Question: I have a file edit.blade.php. I want to load content in a div with load ajax
'''
@if(Auth::check() && Auth::user()->admin)
@section('modal_body')
@if($errors->any())
<div class='alert alert-danger'>
<a href="#" class="close" data-dismiss="alert">&times;</a>
@foreach($errors->all() as $error)
{{ $error }} <br/>
@endforeach
</div>
@endif
{{ Form::open(array('id' =>'formuser-create', 'role' => 'form', 'class' => 'form-horizontal')) }}
<div class="form-group">
{{ Form::label('user', 'Nombre de usuario', array('class' => 'col-md-4 control-label')) }}
<div class="col-md-5">
{{ Form::text('user','', array('placeholder' => 'Introduce la contrasena...', 'class' => 'form-control input-md')) }}
<div id="user_error"></div>
</div>
</div>
<div class="form-group">
{{ Form::label('email', 'Email', array('class' => 'col-md-4 control-label')) }}
<div class="col-md-5">
{{ Form::text('email','', array('placeholder' => 'Introduce el email...', 'class' => 'form-control input-md')) }}
<div id="email_error"></div>
</div>
</div>
<div class="form-group">
{{ Form::label('es_admin', '?Es administrador?', array('class' => 'col-md-4 control-label')) }}
<div class="col-md-5">
{{ Form::checkbox('es_admin','1') }}
</div>
</div>
@stop
'''
I want to load the content in a div, but not get loading

Here my file where I call load, but I get how response status 404 not found
'''
var modal_title = $(this).find('.modal-title');
var modal_body = $(this).find('.modal-body');
//var modal_footer = $(this).find('.modal-footer');
switch(accion)
{
case 'create':
modal_title.html('<i class="fa fa-user-plus"></i> Nuevo usuario');
break;
case 'edit':
modal_title.html('<i class="fa fa-pencil fa-fw"></i> Editar usuario');
modal_body.load('includes/edit.blade.php');
break;
'''
The error throwed is:
'''
Failed to load resource: the server responded with a status of 404 (Not Found)
'''
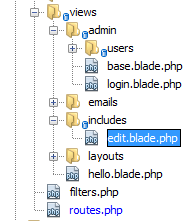
Answer: You cant do it like that. You need to create a route, and have the route return the view for you:
'''
case 'edit':
modal_title.html('<i class="fa fa-pencil fa-fw"></i> Editar usuario');
modal_body.load('some/route/edit');
break;
'''
Then in your routes (or in a controller)
'''
Route::get('some/route/edit', function() {
return View::make('includes/edit');
});
'''